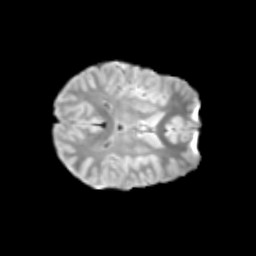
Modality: T2w
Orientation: axial
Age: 11
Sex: female
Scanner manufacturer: siemens
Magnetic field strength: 3 T
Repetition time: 3.8 s
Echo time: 0.07 s